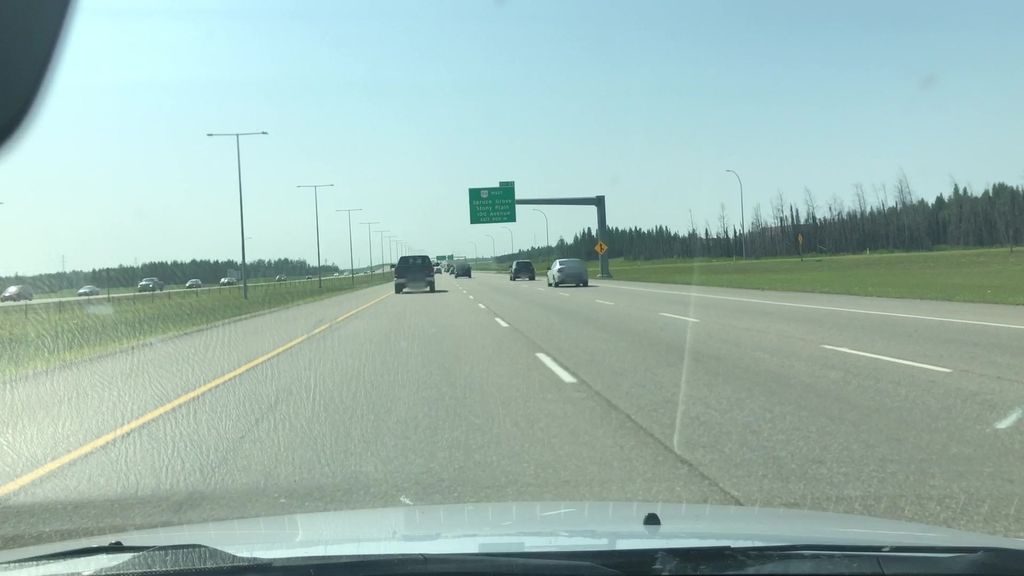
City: edmonton